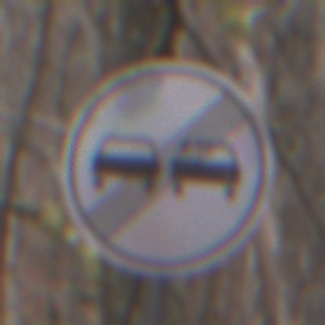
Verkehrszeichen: EndeUeberholverbot
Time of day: Midday
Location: Outdoor (Nature)
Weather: Overcast
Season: Autumn
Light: Natural